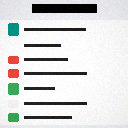
Screen state: on